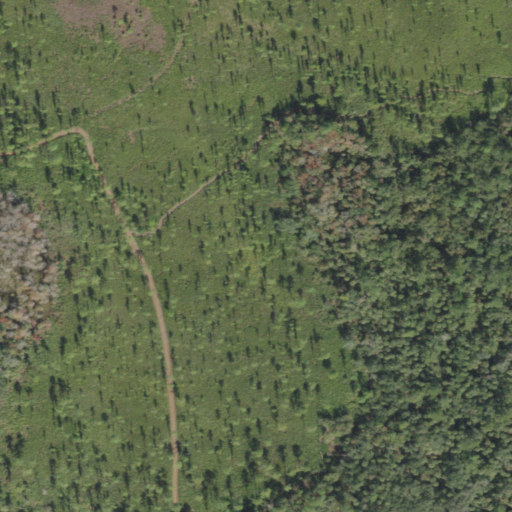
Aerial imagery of island in Florida named Hontoon Island containing grassland, evergreen forest, and woody wetlands